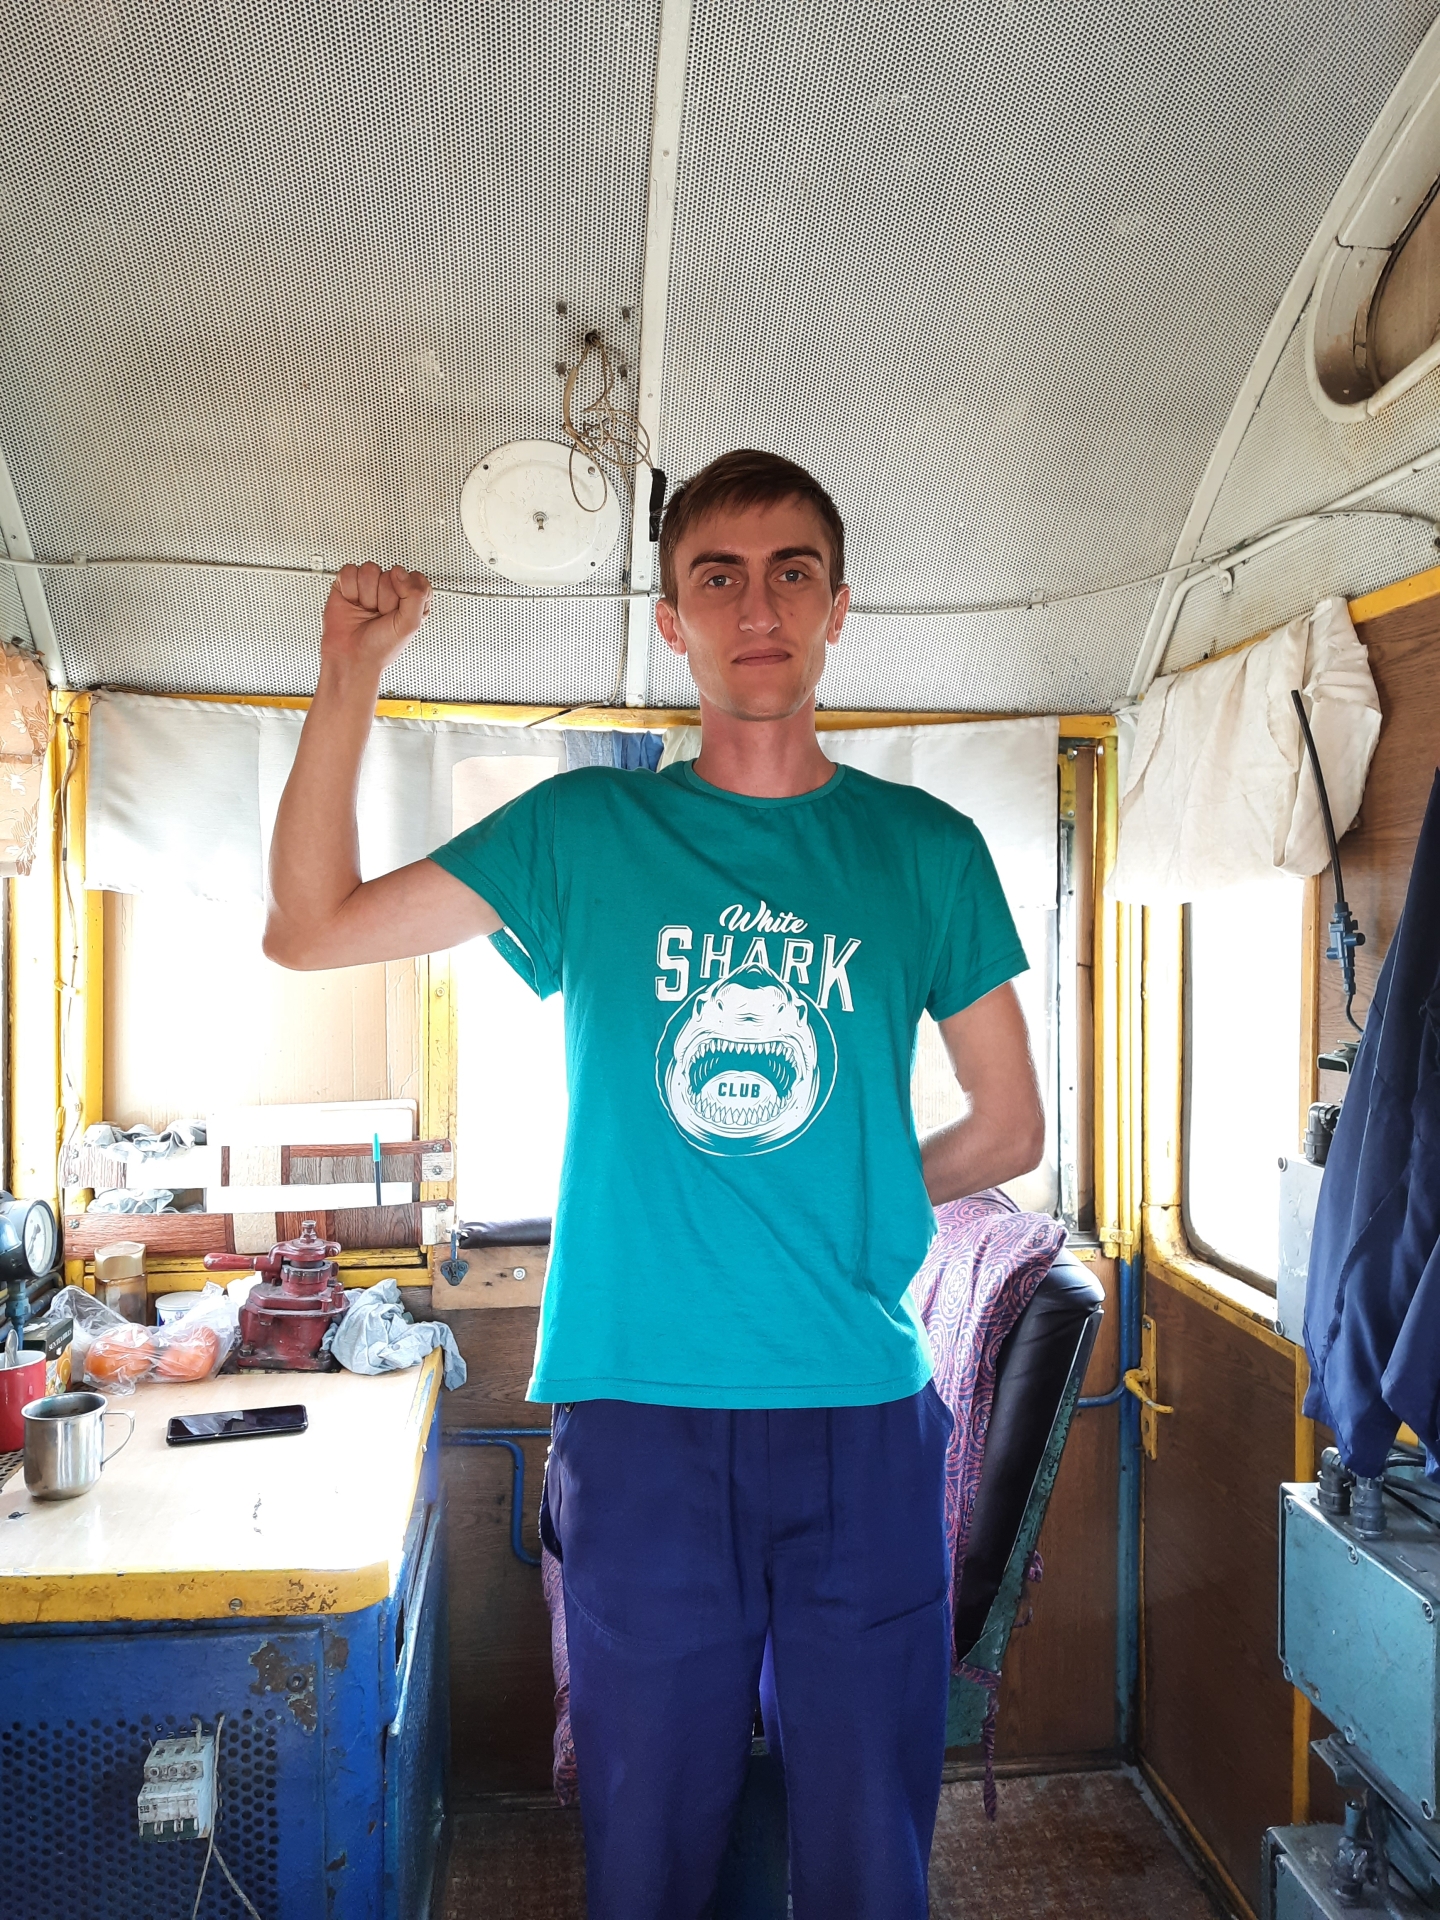
Label: clear